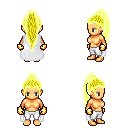
a pixel art fantasy rpg character, female body template, human, tanned skin, white cape, white pants, gold extra-long topknot hairstyle, gold gloves, four views (front, back, left, right), 2x2 character sprite sheet, small pixel art, hard edges, no anti-aliasing